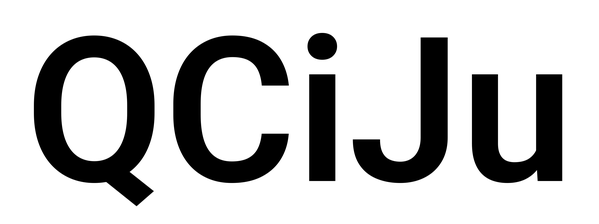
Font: Roboto_SemiBold